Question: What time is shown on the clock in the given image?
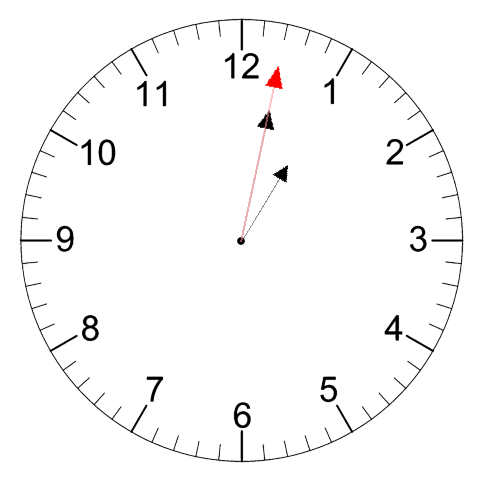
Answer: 01:02:02